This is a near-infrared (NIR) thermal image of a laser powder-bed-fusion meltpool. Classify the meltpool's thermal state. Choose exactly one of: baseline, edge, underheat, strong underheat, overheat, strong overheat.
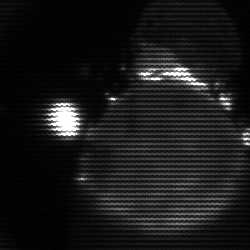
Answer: edge